Question: What is the reading of the measurement in the image?
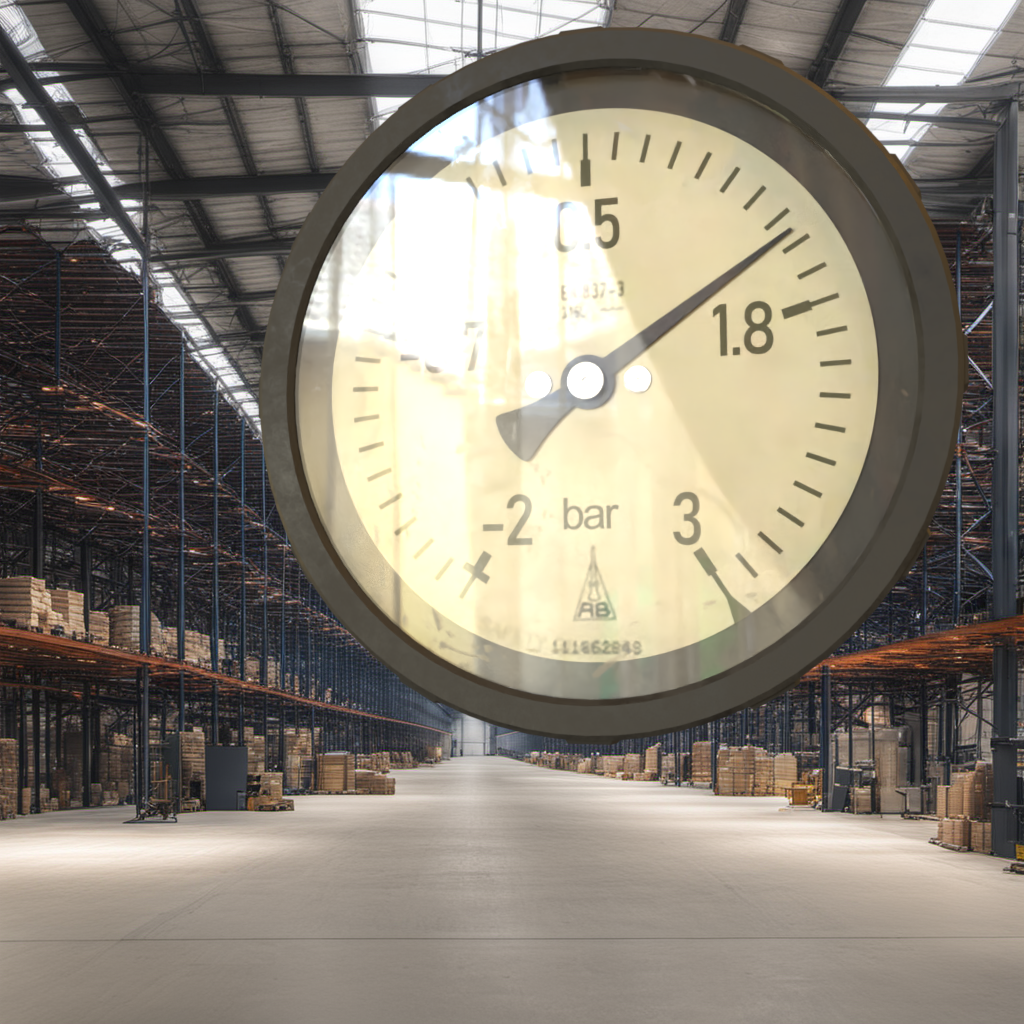
Answer: The result is 1.47
Question: What is the range of this measurement?
Answer: The range is from -2 to 3
Question: What is the minimum and maximum reading range of this measurement?
Answer: The minimum value is -2 and the maximum value is 3